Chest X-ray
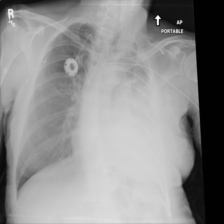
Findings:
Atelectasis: negative
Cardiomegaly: negative
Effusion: positive
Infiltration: negative
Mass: negative
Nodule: negative
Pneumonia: negative
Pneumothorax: negative
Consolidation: negative
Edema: negative
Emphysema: negative
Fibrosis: negative
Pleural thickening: negative
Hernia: negative